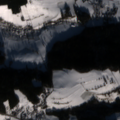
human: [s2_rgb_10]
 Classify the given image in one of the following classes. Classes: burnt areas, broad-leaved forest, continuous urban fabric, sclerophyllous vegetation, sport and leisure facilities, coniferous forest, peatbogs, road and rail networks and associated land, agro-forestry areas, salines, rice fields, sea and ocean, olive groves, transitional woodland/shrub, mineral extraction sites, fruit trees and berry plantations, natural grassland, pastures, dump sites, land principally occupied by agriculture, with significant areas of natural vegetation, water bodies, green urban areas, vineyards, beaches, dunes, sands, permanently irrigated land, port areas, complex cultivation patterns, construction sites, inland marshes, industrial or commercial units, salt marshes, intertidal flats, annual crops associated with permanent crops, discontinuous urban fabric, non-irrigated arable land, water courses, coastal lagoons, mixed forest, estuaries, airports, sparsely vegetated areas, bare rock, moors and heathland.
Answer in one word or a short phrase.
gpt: discontinuous urban fabric, non-irrigated arable land, pastures, complex cultivation patterns, land principally occupied by agriculture, with significant areas of natural vegetation, coniferous forest, mixed forest